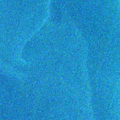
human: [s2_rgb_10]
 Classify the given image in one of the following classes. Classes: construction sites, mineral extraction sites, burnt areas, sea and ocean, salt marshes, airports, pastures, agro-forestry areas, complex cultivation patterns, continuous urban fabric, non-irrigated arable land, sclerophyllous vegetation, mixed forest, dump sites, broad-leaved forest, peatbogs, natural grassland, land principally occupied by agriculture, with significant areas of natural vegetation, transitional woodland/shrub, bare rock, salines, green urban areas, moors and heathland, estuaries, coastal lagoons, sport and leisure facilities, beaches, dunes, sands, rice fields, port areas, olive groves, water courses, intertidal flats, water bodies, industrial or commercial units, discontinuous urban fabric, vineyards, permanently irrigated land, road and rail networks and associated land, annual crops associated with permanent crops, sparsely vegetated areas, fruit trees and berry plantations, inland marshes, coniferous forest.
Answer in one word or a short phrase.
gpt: sea and ocean